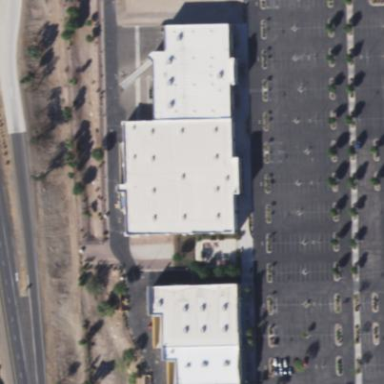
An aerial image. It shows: Building.